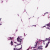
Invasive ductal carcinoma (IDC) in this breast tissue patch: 0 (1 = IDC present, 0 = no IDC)